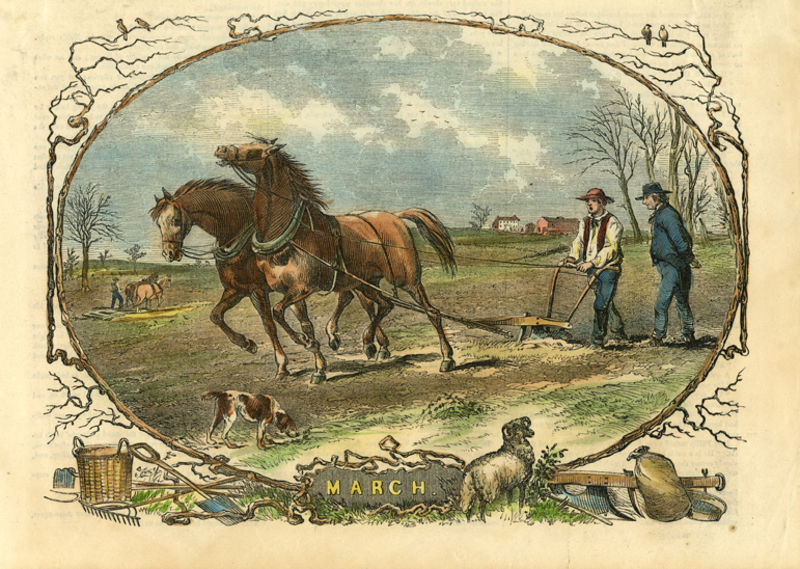
Titel: March (part of The Twelve Months of the Year)
Standort: Amherst (Massachusetts, USA)
Institution: Mead Art Museum, Amherst College
Schlagwörter: hat, men, people, picture, print, two, clouds, horses, sky, tree, building, field, landscape, trees, suit, frame, color, dog, dogs, hats, birds, fall, spring, basket, ground, watching, farm, farmer, horse, ram, sheep, work, farmers, worker, hoofs, mane, earth, tools, agriculture, farming, rake, planting, shovel, two men, plough, plow, rein, ox, nostril, plowing, march, two horses, observing, jackets, month, horse riding, yolk, hatt, horse team, plaw